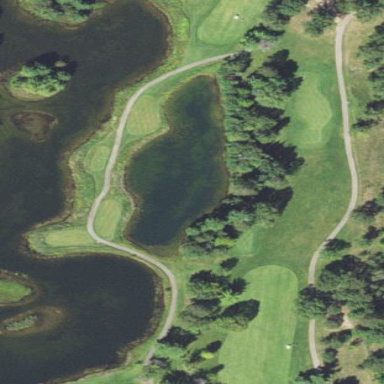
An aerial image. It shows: Water hazard on golf course.